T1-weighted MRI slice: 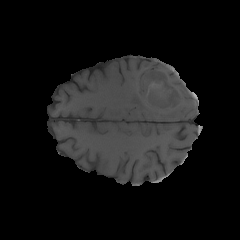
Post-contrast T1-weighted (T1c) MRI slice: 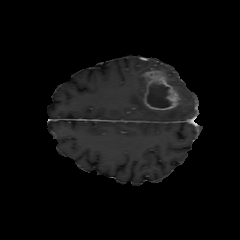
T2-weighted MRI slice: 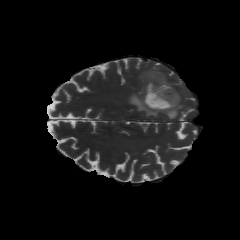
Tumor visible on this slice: yes